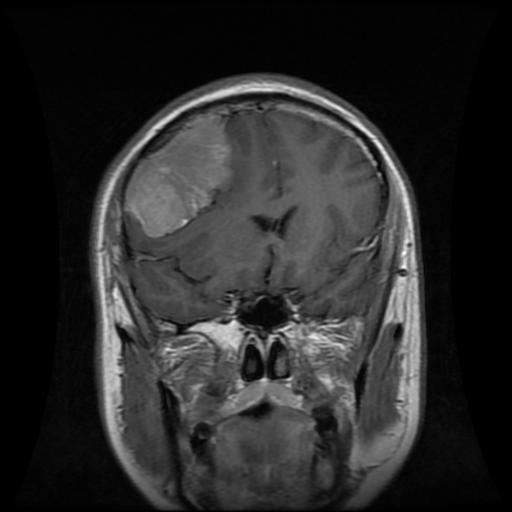
Label: meningioma